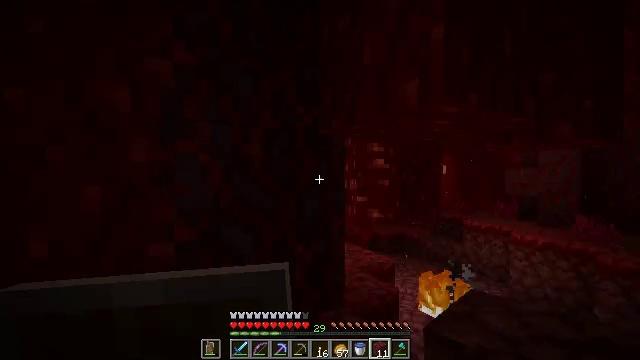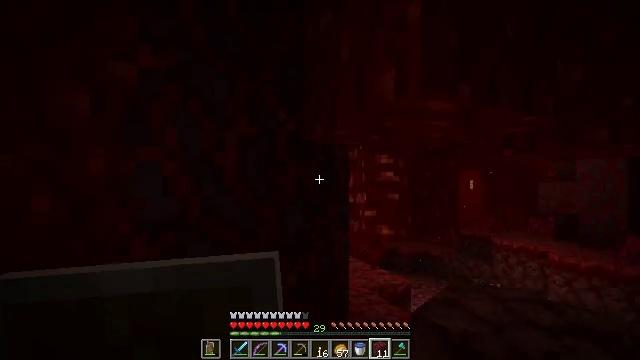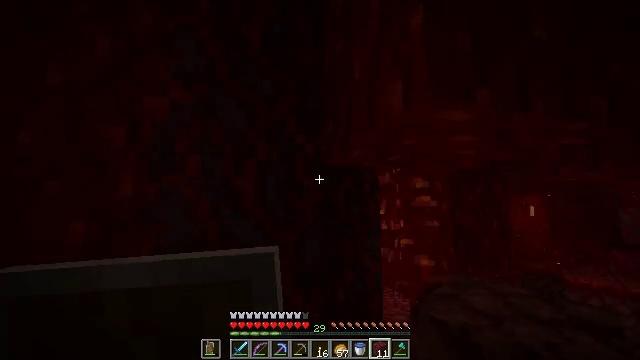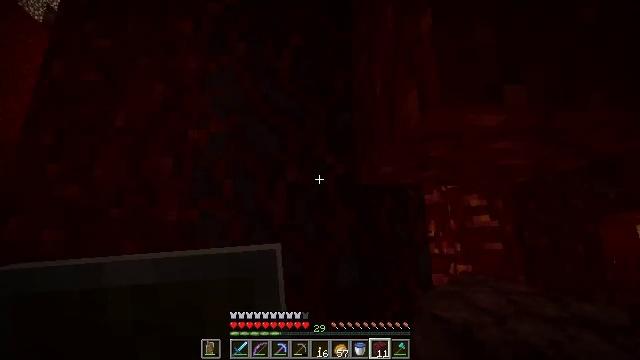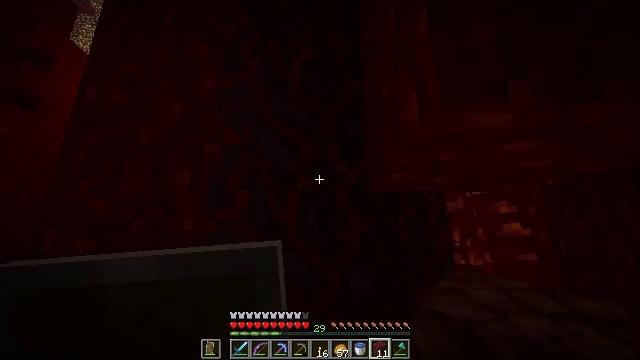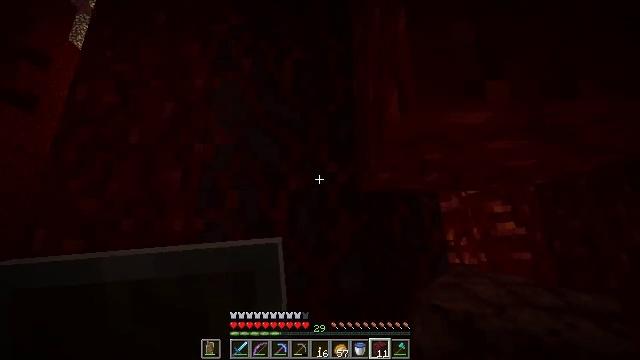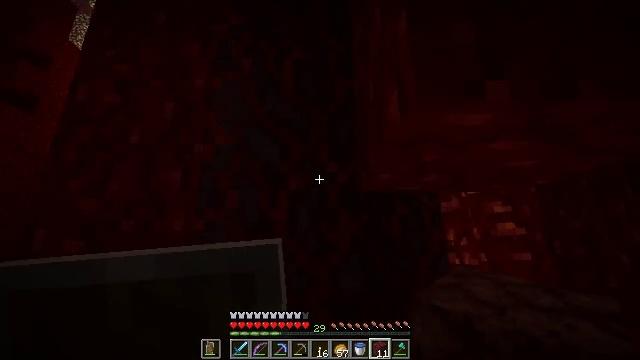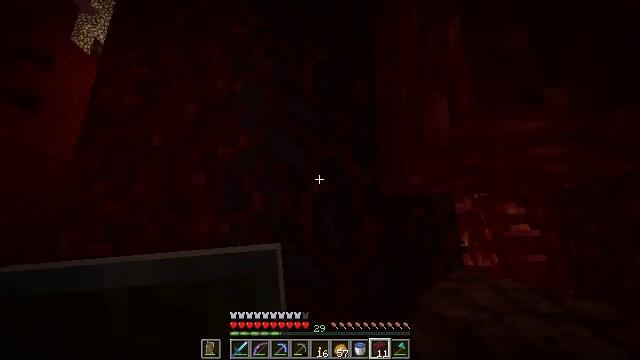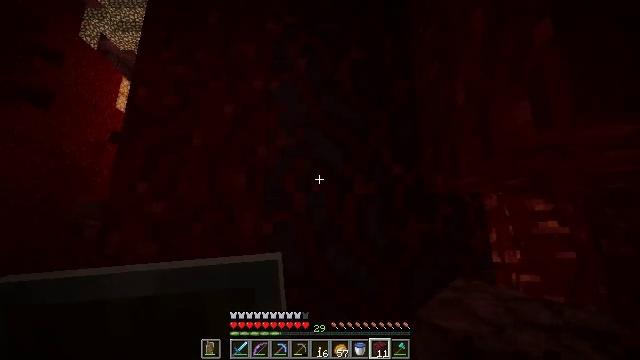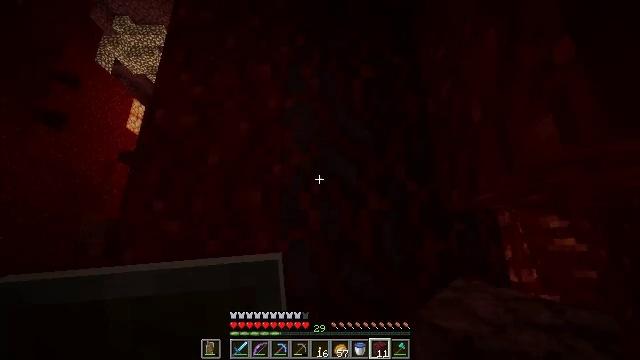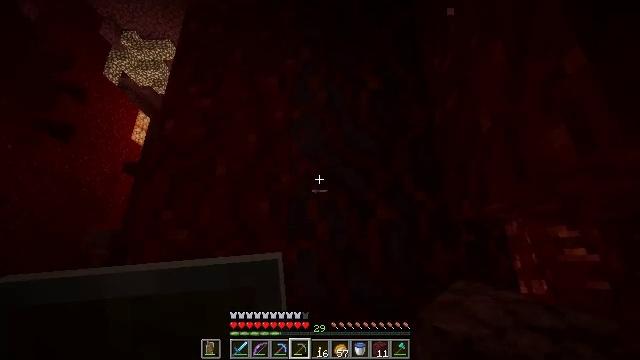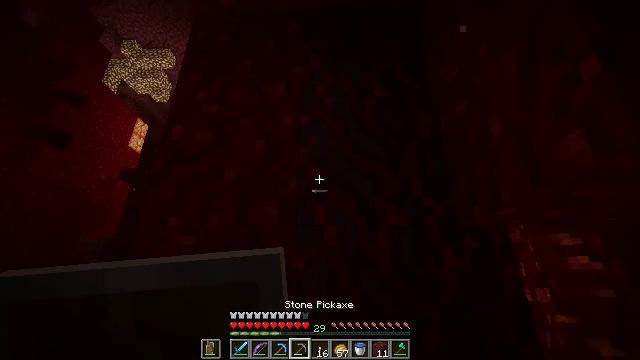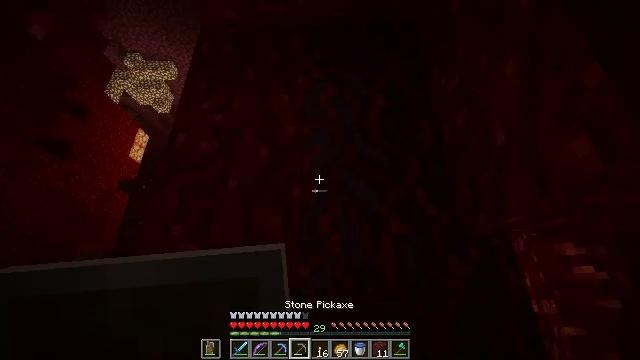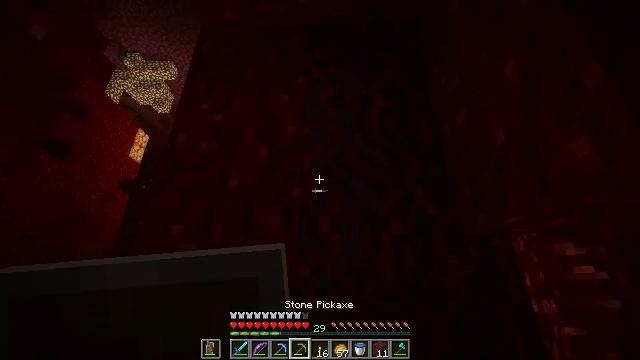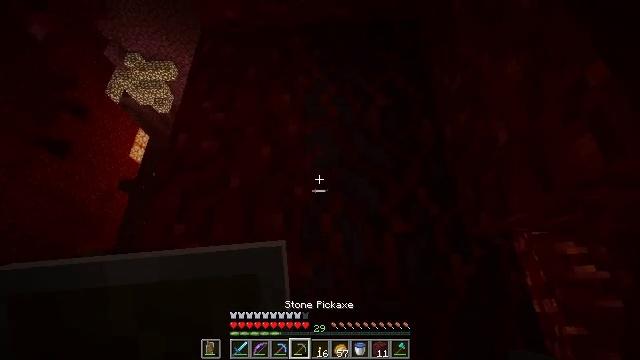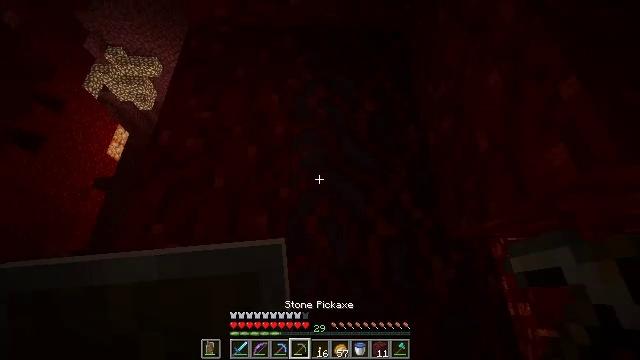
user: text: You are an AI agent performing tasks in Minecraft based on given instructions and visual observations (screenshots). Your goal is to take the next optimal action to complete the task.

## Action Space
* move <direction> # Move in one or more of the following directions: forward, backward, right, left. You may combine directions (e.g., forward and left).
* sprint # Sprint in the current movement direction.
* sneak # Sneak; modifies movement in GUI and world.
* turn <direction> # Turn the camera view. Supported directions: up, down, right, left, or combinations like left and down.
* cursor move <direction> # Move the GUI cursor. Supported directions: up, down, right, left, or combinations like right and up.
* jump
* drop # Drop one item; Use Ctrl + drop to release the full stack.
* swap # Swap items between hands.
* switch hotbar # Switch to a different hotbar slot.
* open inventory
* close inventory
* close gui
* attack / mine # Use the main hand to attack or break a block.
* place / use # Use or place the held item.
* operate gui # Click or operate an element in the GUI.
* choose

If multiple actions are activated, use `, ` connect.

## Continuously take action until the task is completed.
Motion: motion action
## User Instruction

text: Harvest crimson stem blocks.
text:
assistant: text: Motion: move forward and move right, turn left and up
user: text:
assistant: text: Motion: move right, turn left and up
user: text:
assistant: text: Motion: turn left and up
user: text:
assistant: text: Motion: turn left and up
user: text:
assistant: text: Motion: no_op
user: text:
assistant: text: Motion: move left
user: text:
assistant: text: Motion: move left
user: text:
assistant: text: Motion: move left, turn down
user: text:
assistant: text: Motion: turn up
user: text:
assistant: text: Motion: turn up, switch to hotbar 4
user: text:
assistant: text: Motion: turn up, switch to hotbar 4
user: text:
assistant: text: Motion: turn up
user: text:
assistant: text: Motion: no_op
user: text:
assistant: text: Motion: no_op
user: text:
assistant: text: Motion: turn right
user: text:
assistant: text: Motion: turn right, switch to hotbar 3
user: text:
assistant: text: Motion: switch to hotbar 3
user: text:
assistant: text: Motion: no_op
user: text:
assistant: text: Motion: no_op
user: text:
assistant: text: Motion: no_op
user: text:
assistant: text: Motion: no_op
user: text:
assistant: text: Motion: no_op
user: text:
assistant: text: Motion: no_op
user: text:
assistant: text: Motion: no_op
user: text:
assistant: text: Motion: turn down
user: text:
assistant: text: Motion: no_op
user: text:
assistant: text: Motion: no_op
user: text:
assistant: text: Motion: turn down
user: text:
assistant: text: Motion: turn down
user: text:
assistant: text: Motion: no_op